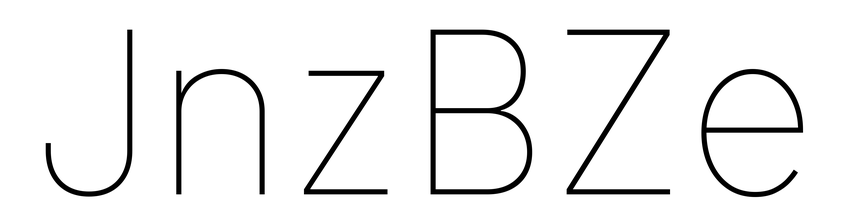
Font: Inter_Thin